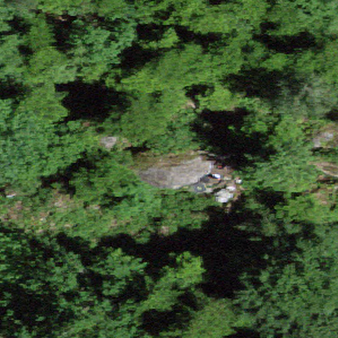
Label: bouldering_area